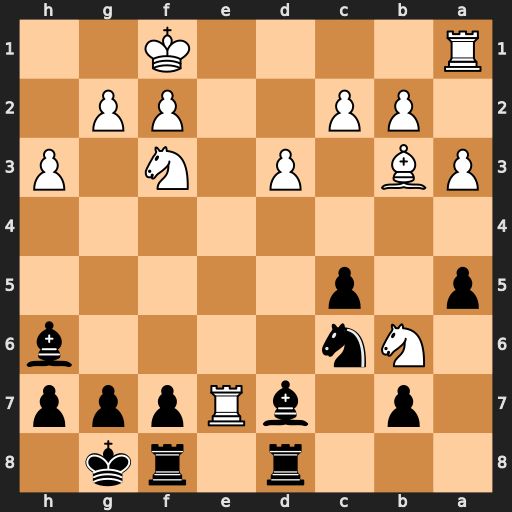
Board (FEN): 3r1rk1/1p1bRppp/1Nn4b/p1p5/8/PB1P1N1P/1PP2PP1/R4K2
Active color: b
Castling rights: -
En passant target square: -
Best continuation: Nxe7 Nxd7 Rxd7